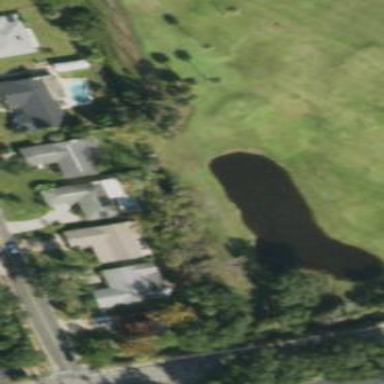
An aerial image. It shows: Pond with natural water.